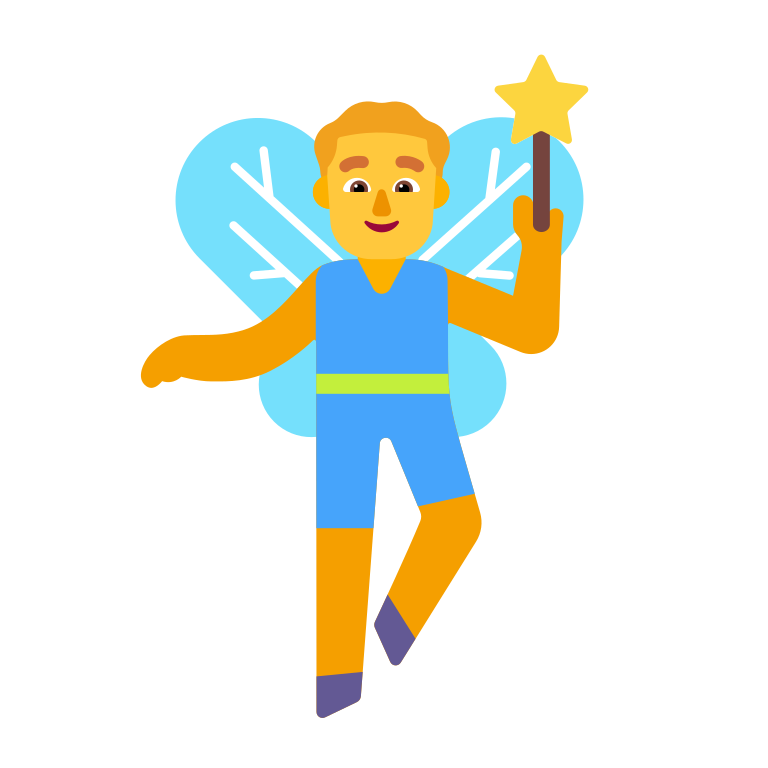
man fairy flat default